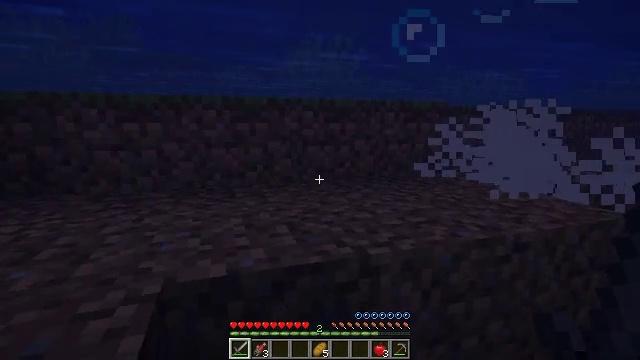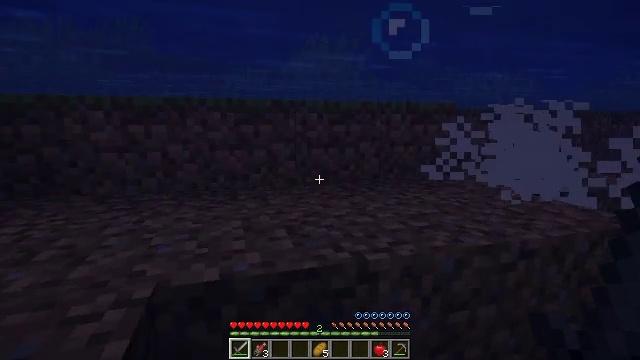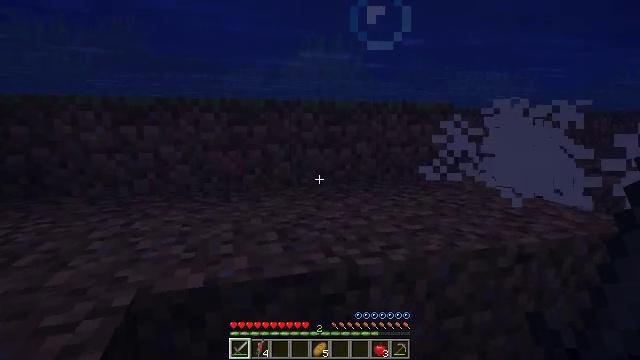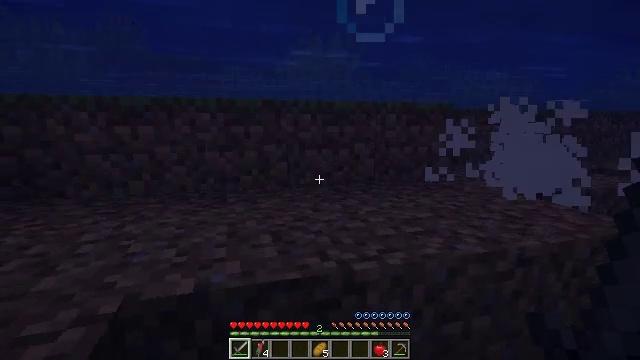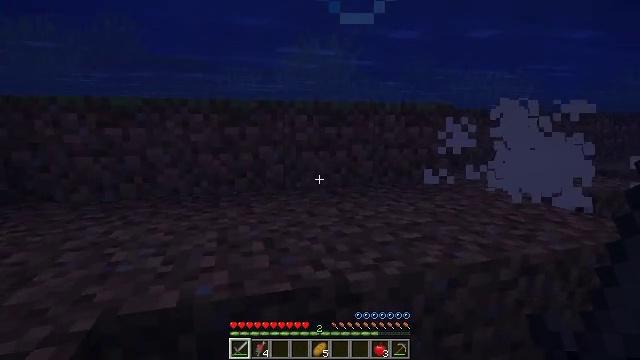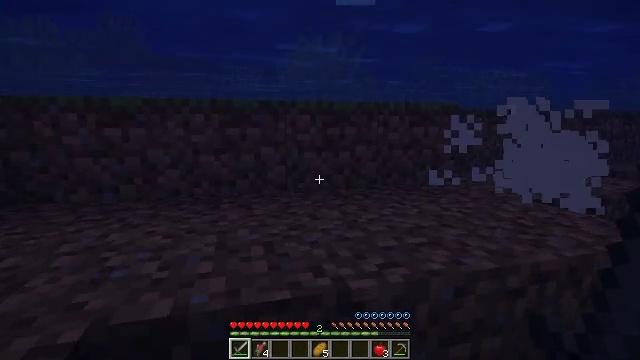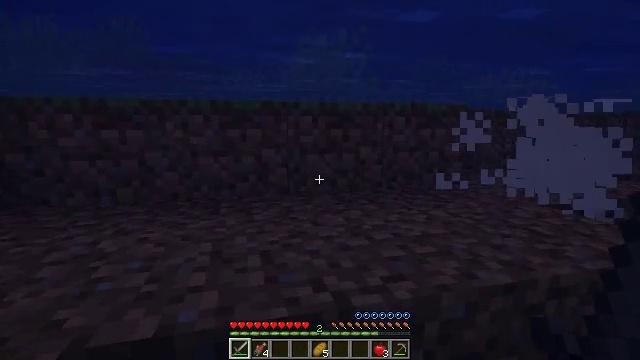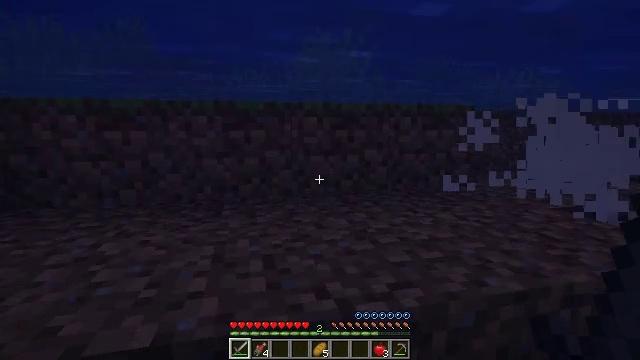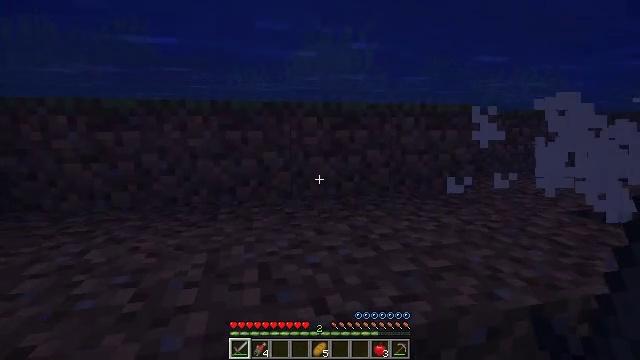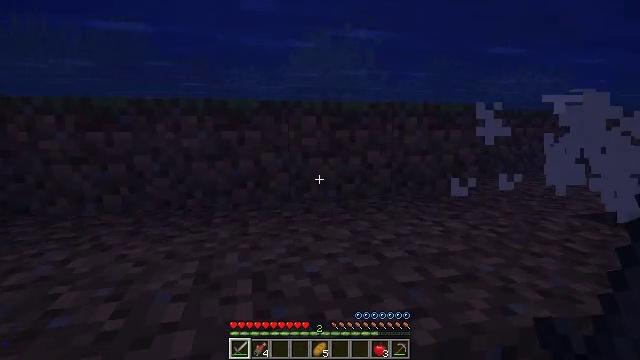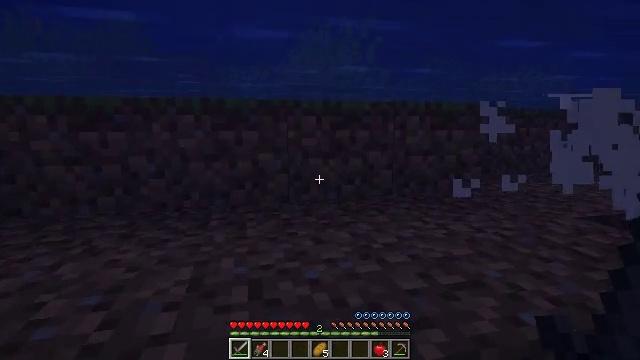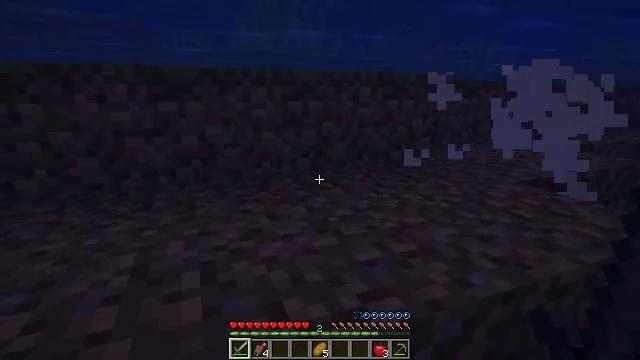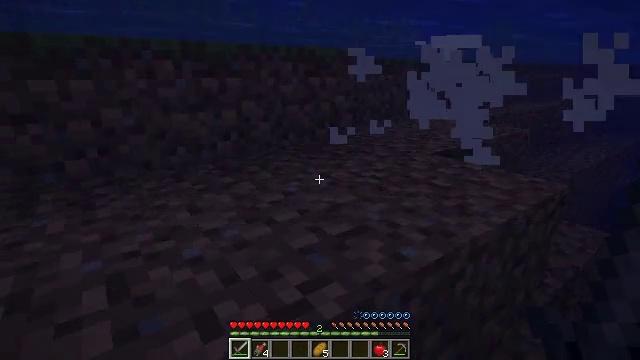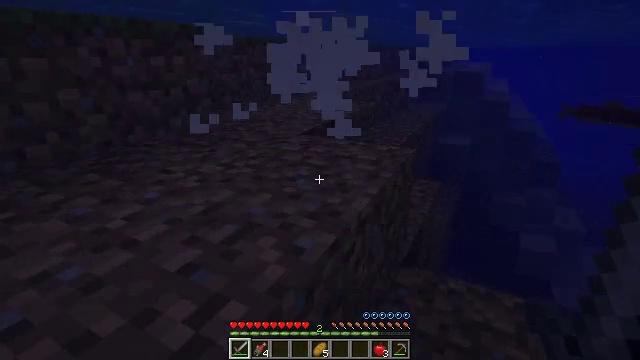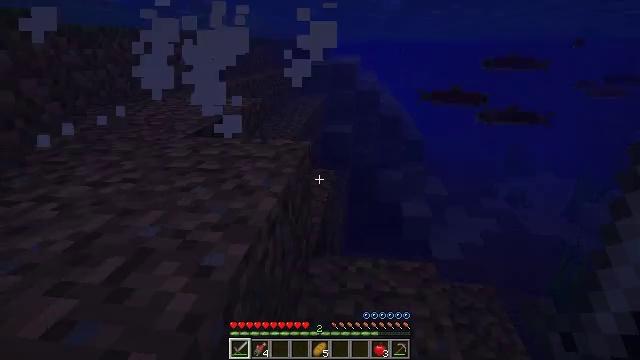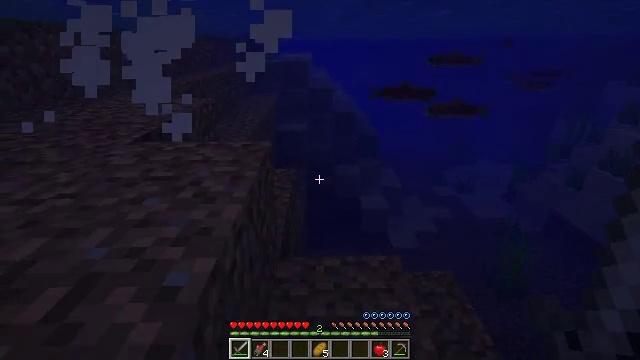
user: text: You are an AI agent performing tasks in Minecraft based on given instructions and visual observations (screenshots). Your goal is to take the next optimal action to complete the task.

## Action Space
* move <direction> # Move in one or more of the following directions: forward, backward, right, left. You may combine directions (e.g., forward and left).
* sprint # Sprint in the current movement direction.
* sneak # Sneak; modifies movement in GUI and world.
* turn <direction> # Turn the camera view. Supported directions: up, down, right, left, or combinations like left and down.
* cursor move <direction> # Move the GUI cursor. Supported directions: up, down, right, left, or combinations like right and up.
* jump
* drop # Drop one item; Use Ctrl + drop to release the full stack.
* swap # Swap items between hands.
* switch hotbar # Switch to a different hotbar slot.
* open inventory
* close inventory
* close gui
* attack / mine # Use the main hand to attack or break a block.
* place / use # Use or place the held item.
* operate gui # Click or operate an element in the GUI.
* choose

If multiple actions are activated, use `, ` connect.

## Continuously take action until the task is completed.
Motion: motion action
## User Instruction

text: Hunt a salmon.
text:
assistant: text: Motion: move forward, turn left
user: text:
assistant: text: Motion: move forward
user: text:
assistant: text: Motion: move forward
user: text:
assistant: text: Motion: move forward
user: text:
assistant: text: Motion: move forward
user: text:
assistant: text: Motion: move forward
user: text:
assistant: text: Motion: move forward
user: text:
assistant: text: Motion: move forward
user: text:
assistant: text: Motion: move forward
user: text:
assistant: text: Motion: move forward
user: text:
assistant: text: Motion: move forward, turn right and down
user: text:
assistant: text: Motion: move forward, turn right and down
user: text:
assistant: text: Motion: move forward, turn right and down
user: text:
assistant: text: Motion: move forward, turn right and down
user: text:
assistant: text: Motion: move forward, turn right
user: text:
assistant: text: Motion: move forward
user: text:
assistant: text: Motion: move forward
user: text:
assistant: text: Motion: move forward, turn left and up, jump
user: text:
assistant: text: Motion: move forward, turn left, jump
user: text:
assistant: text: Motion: move forward, turn left and up, jump
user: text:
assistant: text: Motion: move forward, turn left and up, jump
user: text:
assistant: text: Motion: move forward, turn left and up, jump
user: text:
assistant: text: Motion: move forward, turn left, jump
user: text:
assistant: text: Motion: move forward, jump
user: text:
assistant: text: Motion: move forward
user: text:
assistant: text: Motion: move forward
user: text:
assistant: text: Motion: move forward
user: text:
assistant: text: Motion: move forward, turn left
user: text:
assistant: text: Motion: move forward, turn left
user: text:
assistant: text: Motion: move forward